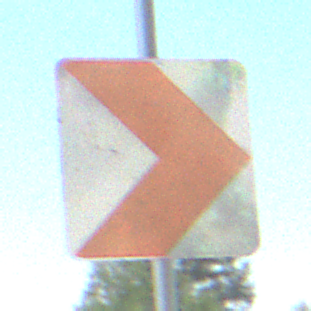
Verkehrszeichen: RichtungstafelnInKurvenKleinLinks
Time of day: Midday
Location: Outdoor (Nature)
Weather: Clear
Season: NotSpecified
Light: Natural